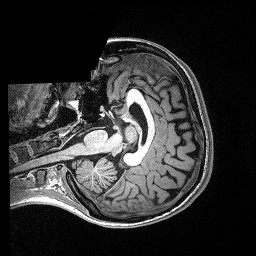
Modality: T1w
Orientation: axial
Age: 24
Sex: female
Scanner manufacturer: siemens
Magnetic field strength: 3 T
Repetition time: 2.4 s
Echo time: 0.03 s